Question: I'm trying to use a MLPregressor from scikit learn in order to do a non linear regression on a set of 260 examples (X,Y). One example is composed of 200 features for X and 1 feature for Y.
<URL>
<URL>
The link between X and Y is not obvious if directly plotted together but if we plot x=log10(sum(X)) and y=log10(Y), the link between both is almost linear.
As a first approach, I tried to apply my neural network directly on X and Y without success.
I have read that scaling would improve regression. In my case, Y is containing datas in a very wide range of values (from 10e-12 to 10e-5). When computing the error, of course 10e-5 as much more weight than 10e-12. But I would like my neural network to correctly approximate both. When using a linear scaling, let's say preprocessing.MinMaxScaler from scikit learn, 10e-8 ~ -0.99 and 10e-12 ~ -1. So I'm loosing all the information of my target.
My question here is: what kind of scaling could I use to get consistent results?
The only solution I have found is to apply log10(Y) but of course, error is increased exponentially.
The best I could get is with the code below:
'''
from sklearn.neural_network import MLPRegressor
from sklearn.svm import SVR
import numpy as np
import matplotlib.pyplot as plt
plt.rcParams["figure.figsize"]=(20,10)
freqIter=[]
for i in np.arange(0,0.2,0.001):
freqIter.append([i,i+0.001])
#############################################################################
X = np.zeros((len(learningFiles),len(freqIter)))
Y = np.zeros(len(learningFiles))
# Import X: loadtxt()
# Import Y: loadtxt
maxy = np.amax(Y)
Y *= 1/maxy
Y = Y.reshape(-1, 1)
maxx = np.amax(X)
X *= 1/maxx
#############################################################################
reg = MLPRegressor(hidden_layer_sizes=(8,2), activation='tanh', solver='adam', alpha=0.0001, learning_rate='adaptive', max_iter=10000, verbose=False, tol = 1e-7)
reg.fit(X, Y)
#############################################################################
plt.scatter([np.log10(np.sum(kou*maxx)) for kou in X],Y*maxy,label = 'INPUTS',color='blue')
plt.scatter([np.log10(np.sum(kou*maxx)) for kou in X],reg.predict(X)*maxy,label='Predicted',color='red')
plt.grid()
plt.legend()
plt.show()
'''

Thanks for your help.
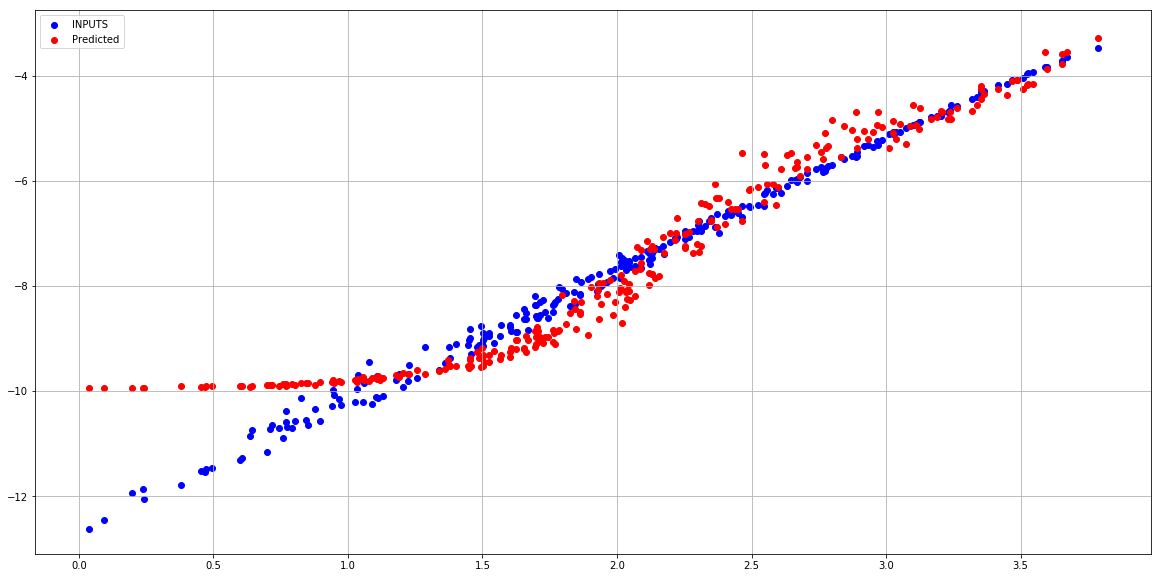
Answer: I've finally found something interesting that is working well on my case.
First, I've used a log scaling for Y. I think it is the most adapted scaling when the range of values is very wide such as mine (from 10e-12 to 10e-5). Target is then between -5 and -12.
Secondly, my error about scaling X was to apply the same scaling to all features. Let's say my X contains 200 features, then I was dividing by the max of all features of all examples. My solution here is to scale feature1 by the max of all feature1 through all examples and then to reapeat it for all features. This gives me feature1 between 0 and 1 for all examples instead of far less previously (feature1 could be betwwen 0 and 0.0001 with my previous scaling).
I get better results, my main issue now is to select the correct parameters (number of layers, tolerance,...) but this is another problem.